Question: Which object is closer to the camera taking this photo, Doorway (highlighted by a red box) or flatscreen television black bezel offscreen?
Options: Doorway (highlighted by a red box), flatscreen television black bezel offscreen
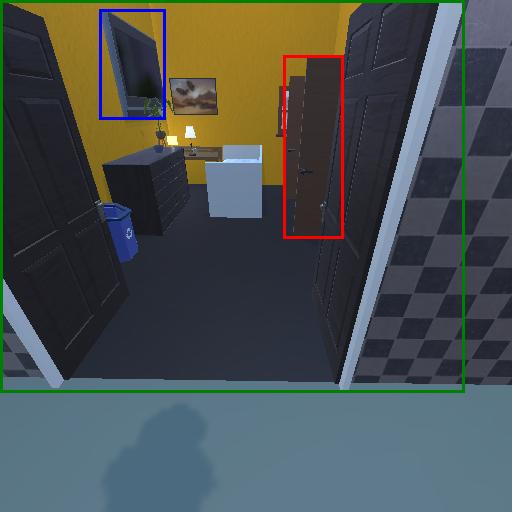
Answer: Doorway (highlighted by a red box)